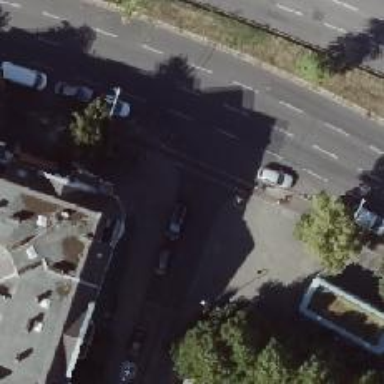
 with parking on the right side and on the kerb on the left side."